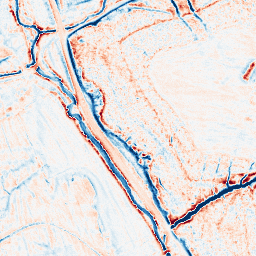
Category: edge_preserving
Decomposition family: anisotropic_diffusion
Decomposition parameters: iterations: 20
kappa: 30
gamma: 0.15
Upsampling method: quintic
Upsampling parameters: scale: 4
Upsampling scale: 4